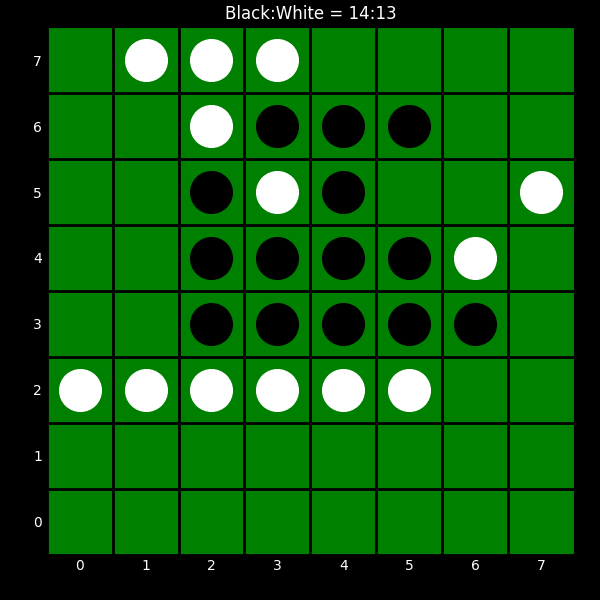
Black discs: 14
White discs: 13